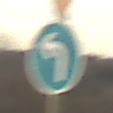
Verkehrszeichen: VorgeschriebeneFahrtrichtungLinks
Zusatzzeichen oben: VorfahrtGewaehren
Umgebung: Outdoor, Nature
Tageszeit: SunriseSunset
Wetter: PartlyCloudy
Licht: Natural
Jahreszeit: NotSpecified
Kontrast: LowContrast